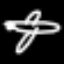
Label: airplane